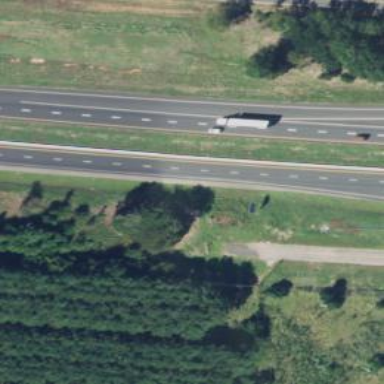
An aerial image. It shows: Motorway junction.